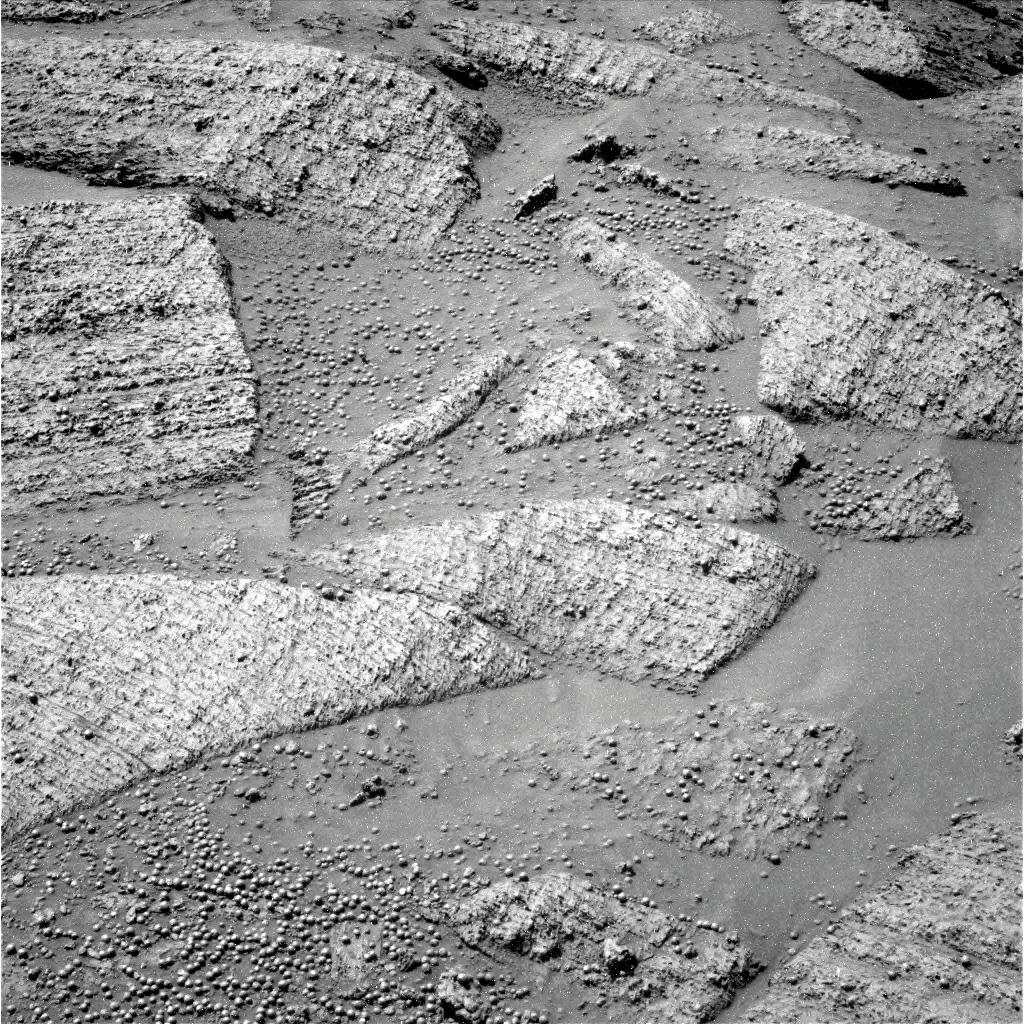
Terrain classes present: Bedrock, Gravel / Sand / Soil, Rock, Shadow